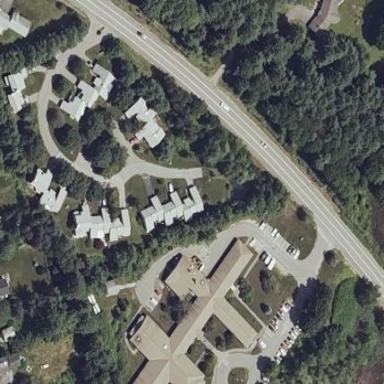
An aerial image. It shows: Nursing home.